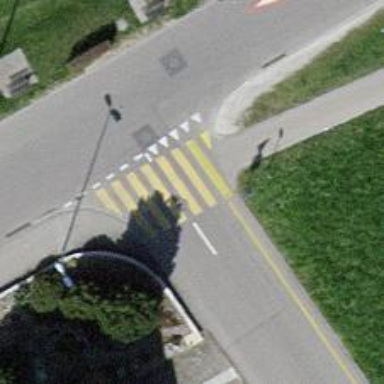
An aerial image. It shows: Marked zebra crossing on the road.